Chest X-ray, PA view. Patient: 40 years old, sex M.
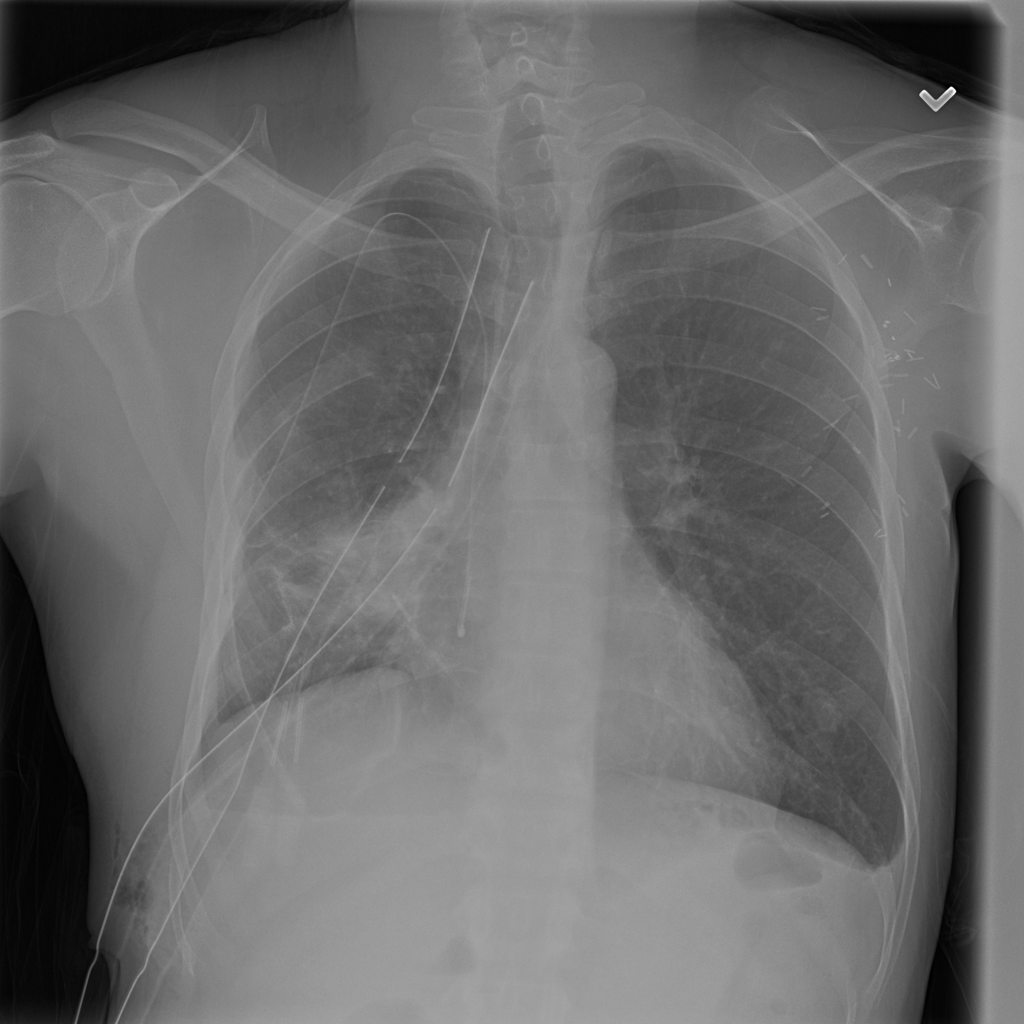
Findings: No Finding